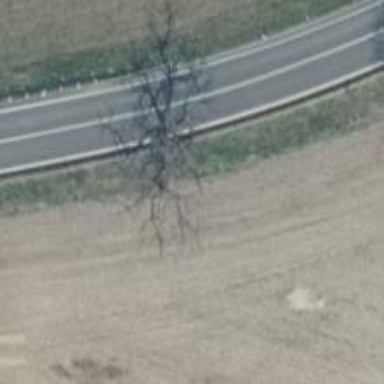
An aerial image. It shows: Deciduous broadleaved tree.